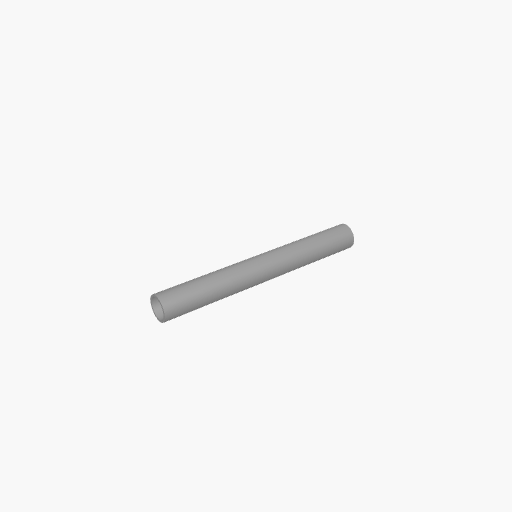
Part: AluminumTube10ID12OD100